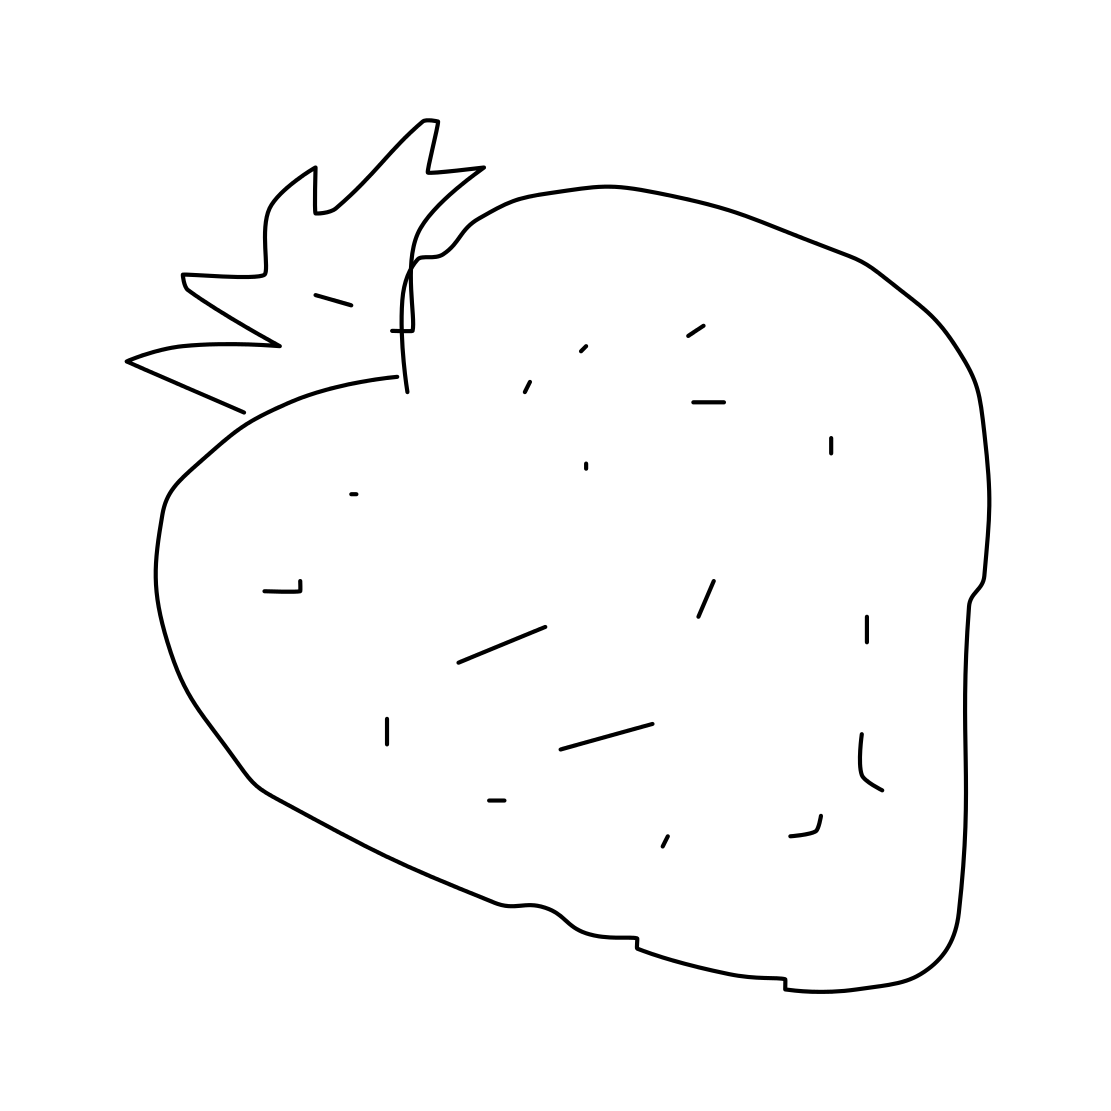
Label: strawberry